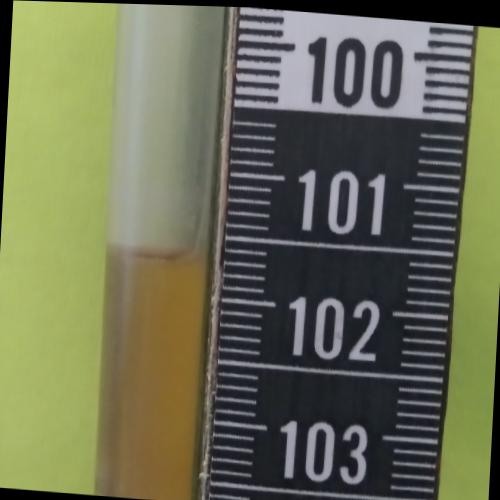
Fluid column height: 101.7 cm